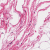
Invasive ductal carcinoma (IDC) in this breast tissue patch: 0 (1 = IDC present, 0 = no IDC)